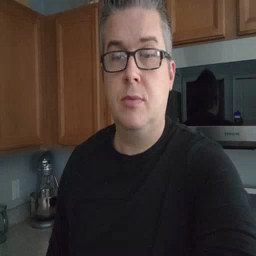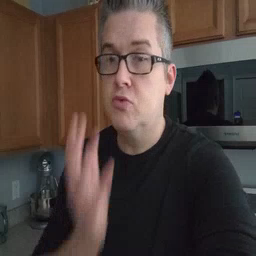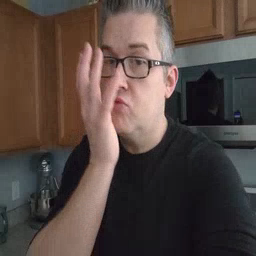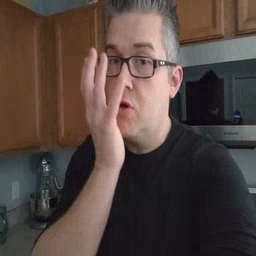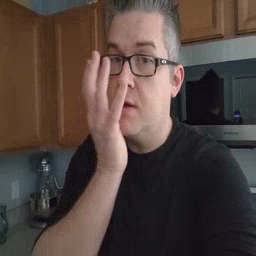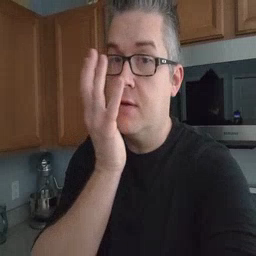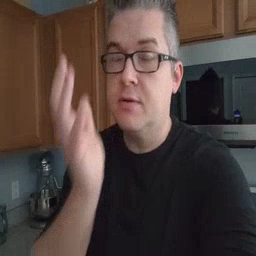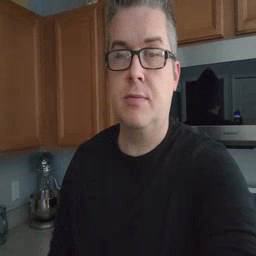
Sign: grass